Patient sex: F
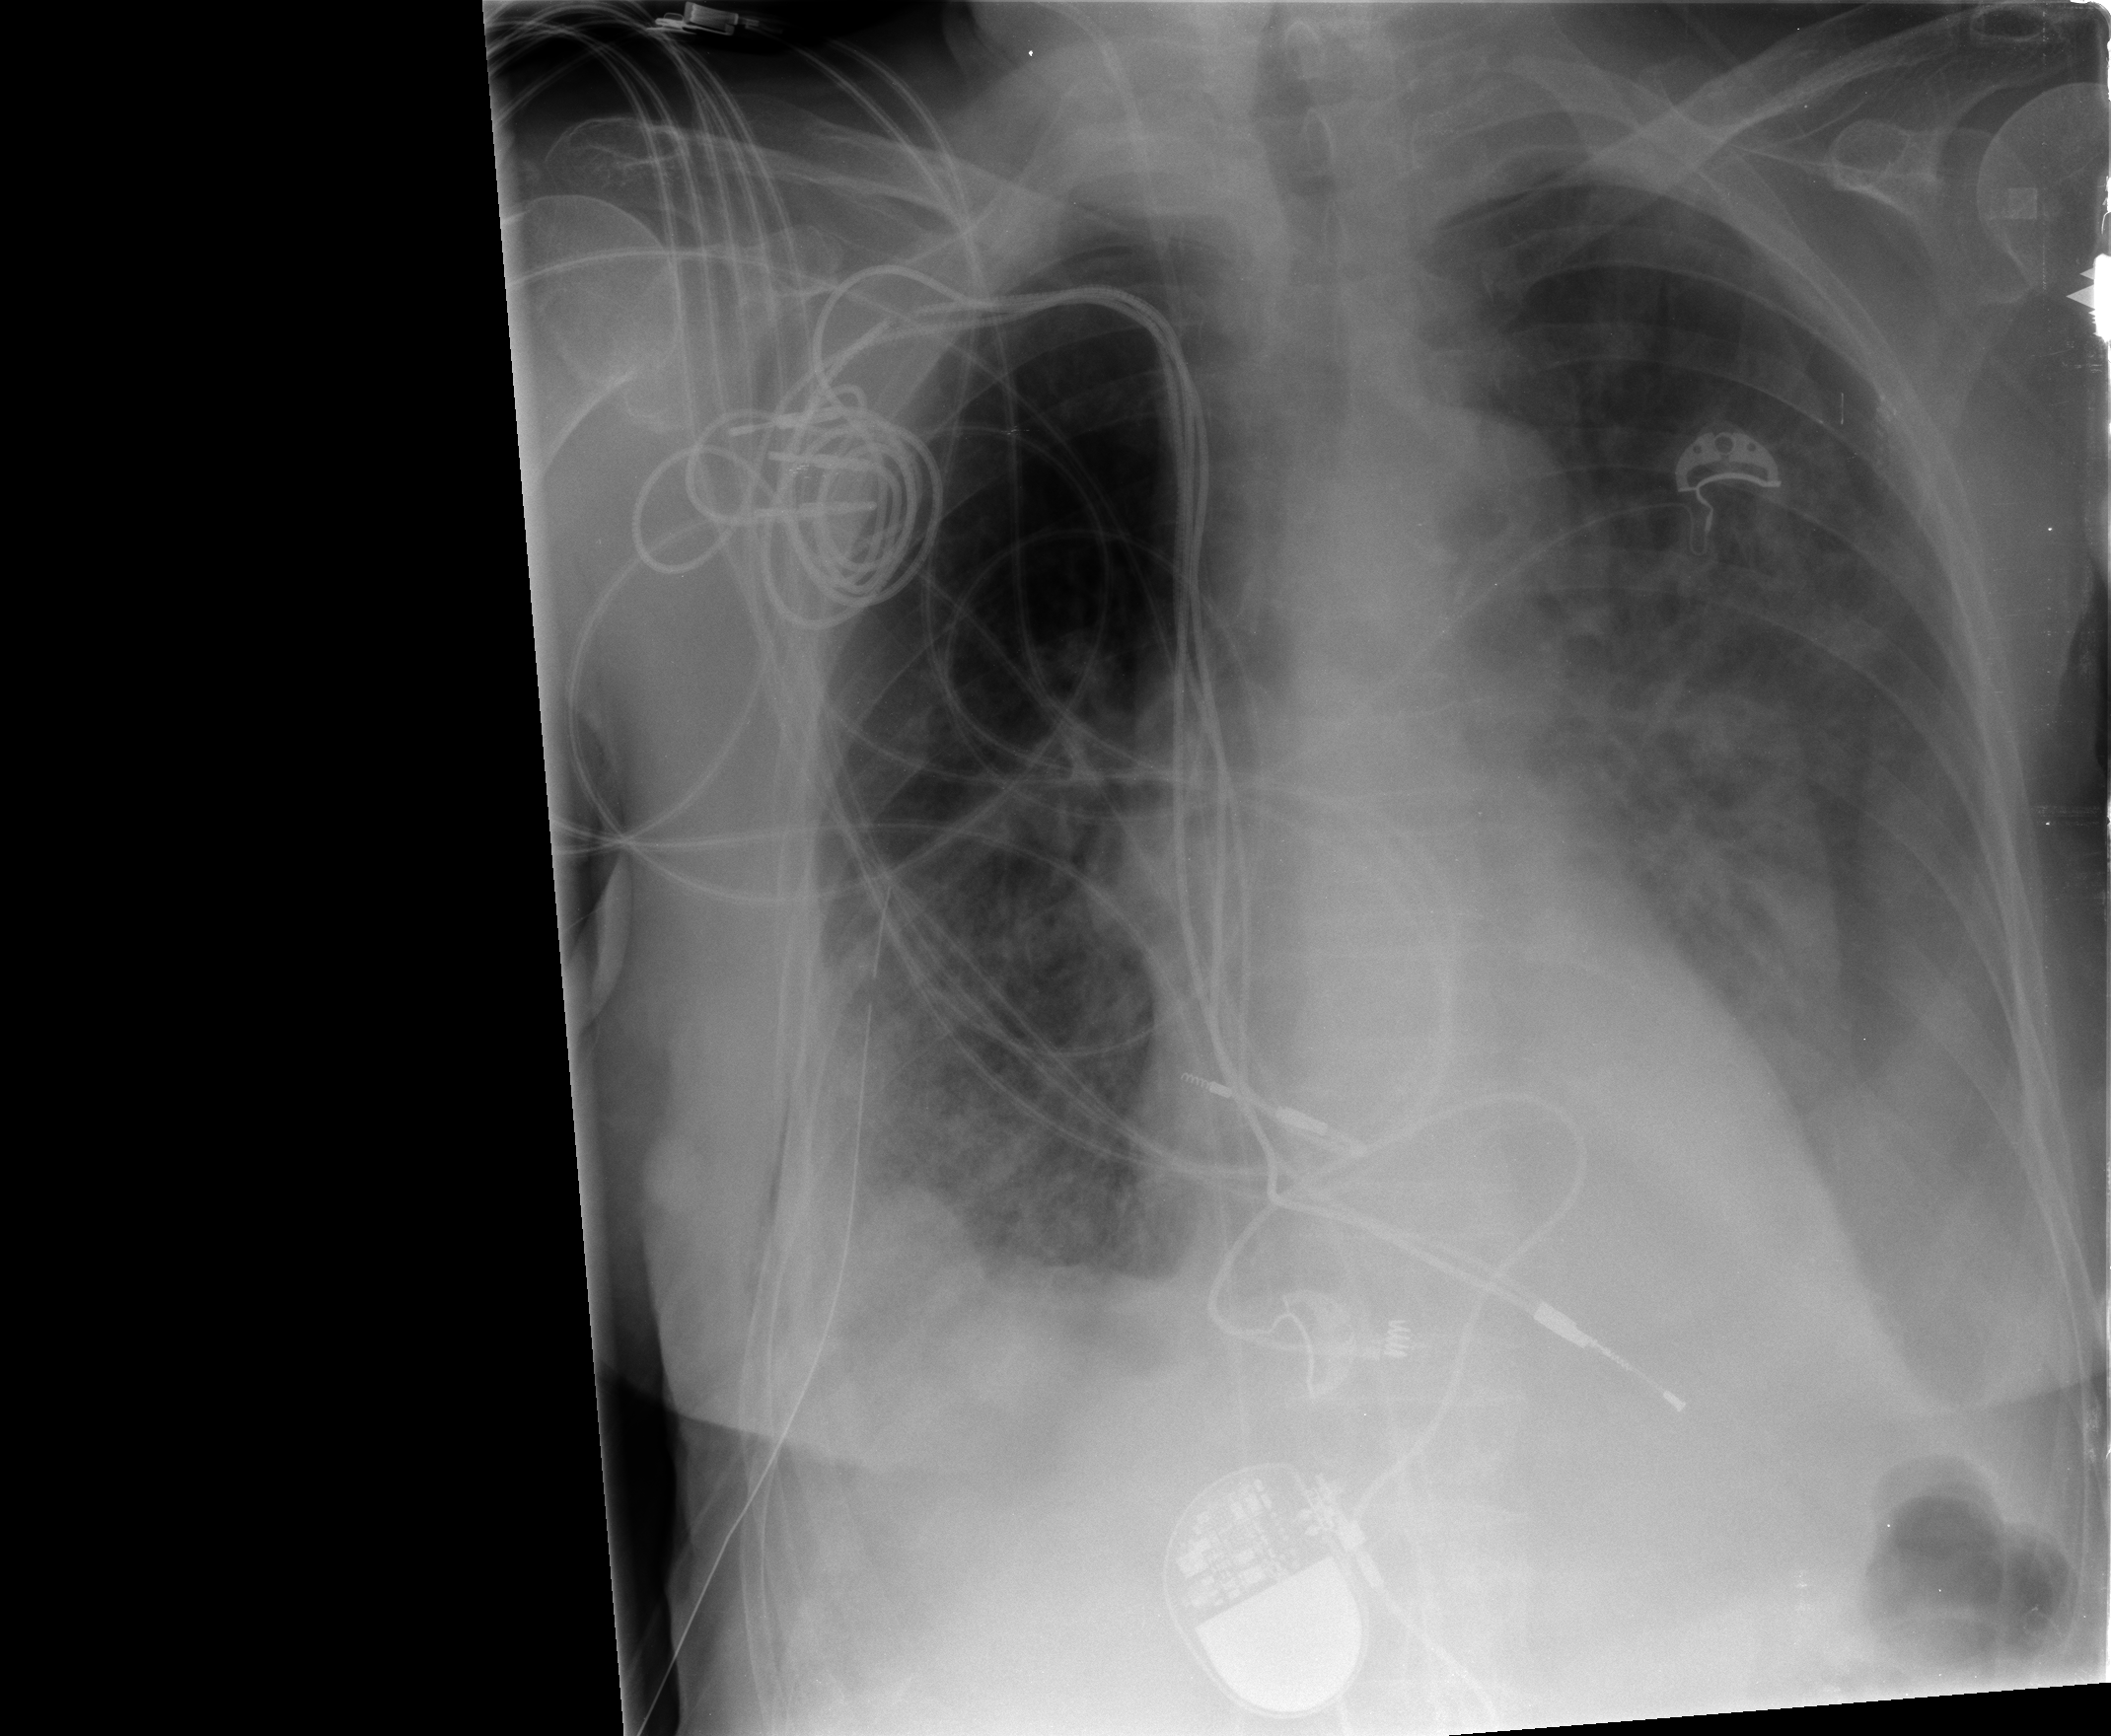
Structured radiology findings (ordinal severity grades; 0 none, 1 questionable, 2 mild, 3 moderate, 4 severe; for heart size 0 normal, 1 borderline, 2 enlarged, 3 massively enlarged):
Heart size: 0
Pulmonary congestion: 2
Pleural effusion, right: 2
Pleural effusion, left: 3
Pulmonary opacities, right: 0
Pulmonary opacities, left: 0
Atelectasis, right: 2
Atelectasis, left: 3